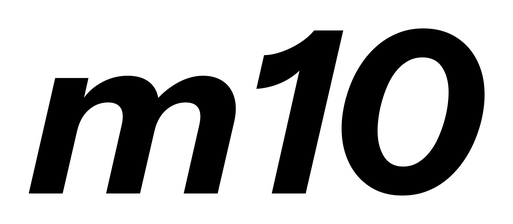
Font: InstrumentSans-Italic_Bold_Italic